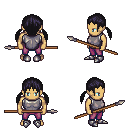
a pixel art fantasy rpg character, male body template, human, tanned skin, steel chest armor, magenta pants, raven twin-tailed hairstyle, metal boots, spear, four views (front, back, left, right), 2x2 character sprite sheet, small pixel art, hard edges, no anti-aliasing